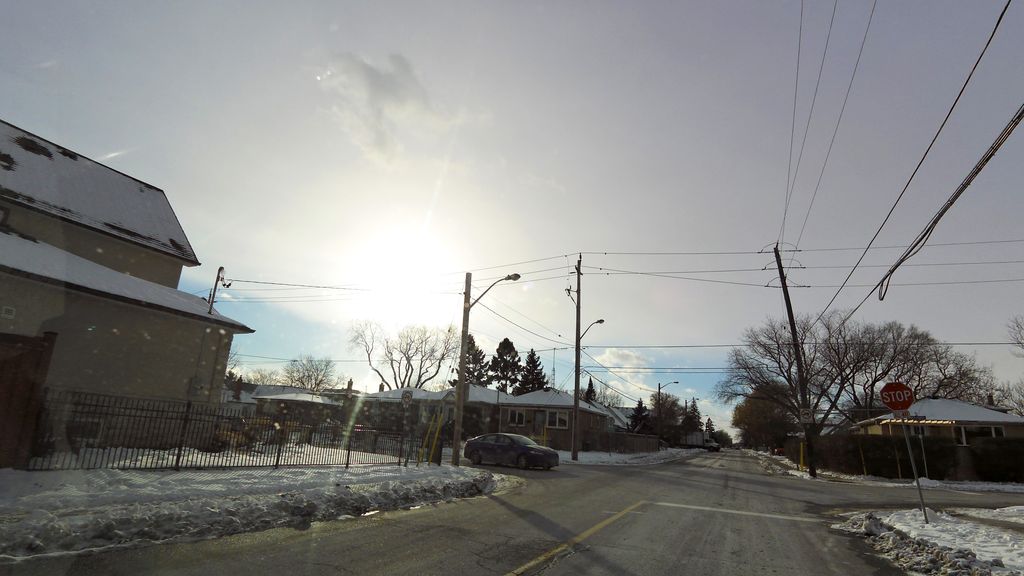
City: toronto